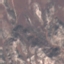
Land use / land cover: HerbaceousVegetation